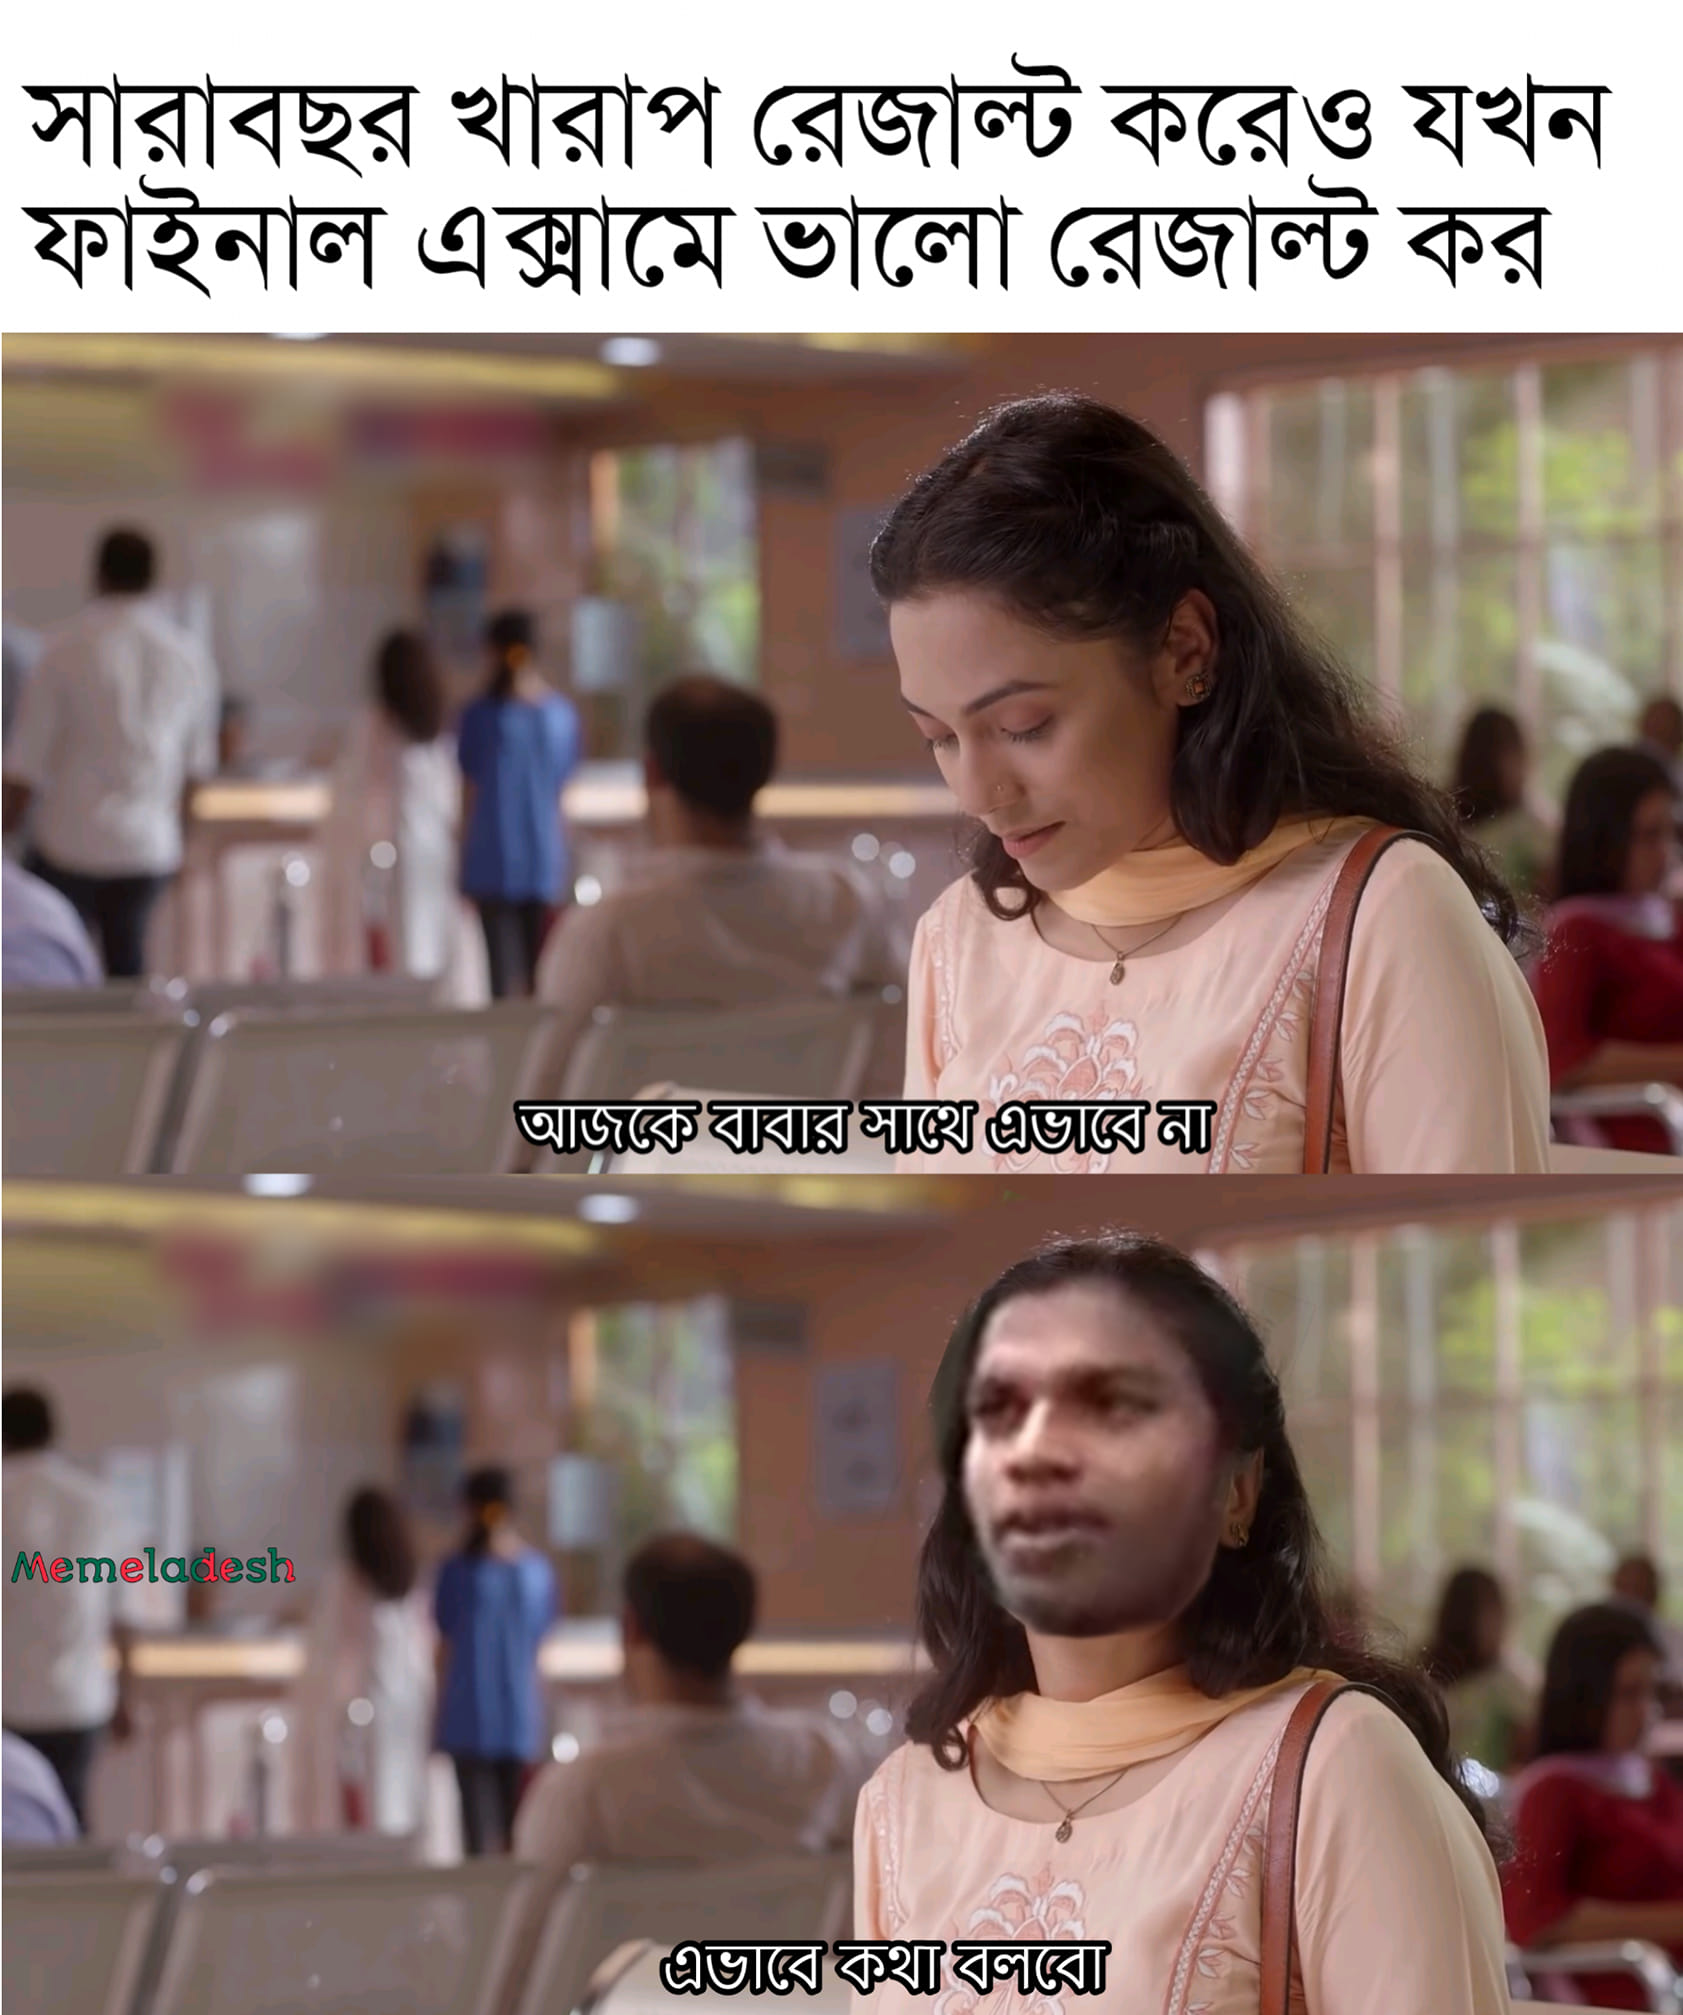
Caption: সারাবছর খারাপ রেজাল্ট করেও যখন ফাইনাল এক্সামে ভালো রেজাল্ট কর     আজকে বাবার সাথে এভাবে না    এভাবে কথা বলবো
Label: non-hate